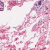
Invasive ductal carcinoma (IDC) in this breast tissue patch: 0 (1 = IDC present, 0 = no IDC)